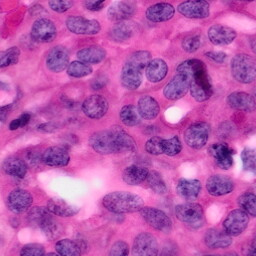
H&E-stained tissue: Pancreatic